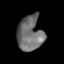
Tissue: prostate
Cell type: T cells
Senescence score: 0.2833
Nuclear area (px): 851
Mean DAPI intensity: 111.385